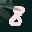
Label: 8